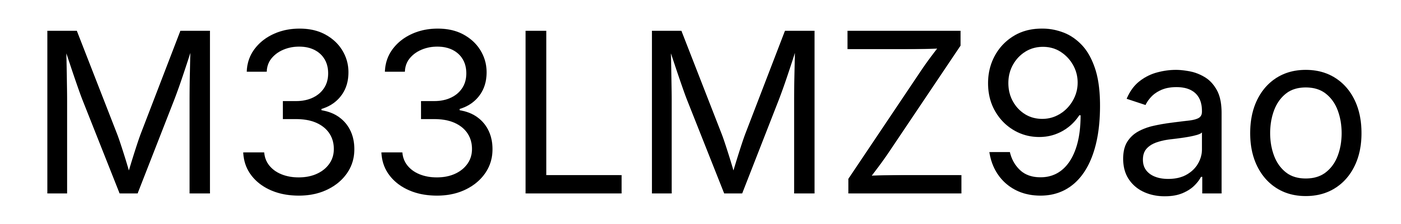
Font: Inter_Regular